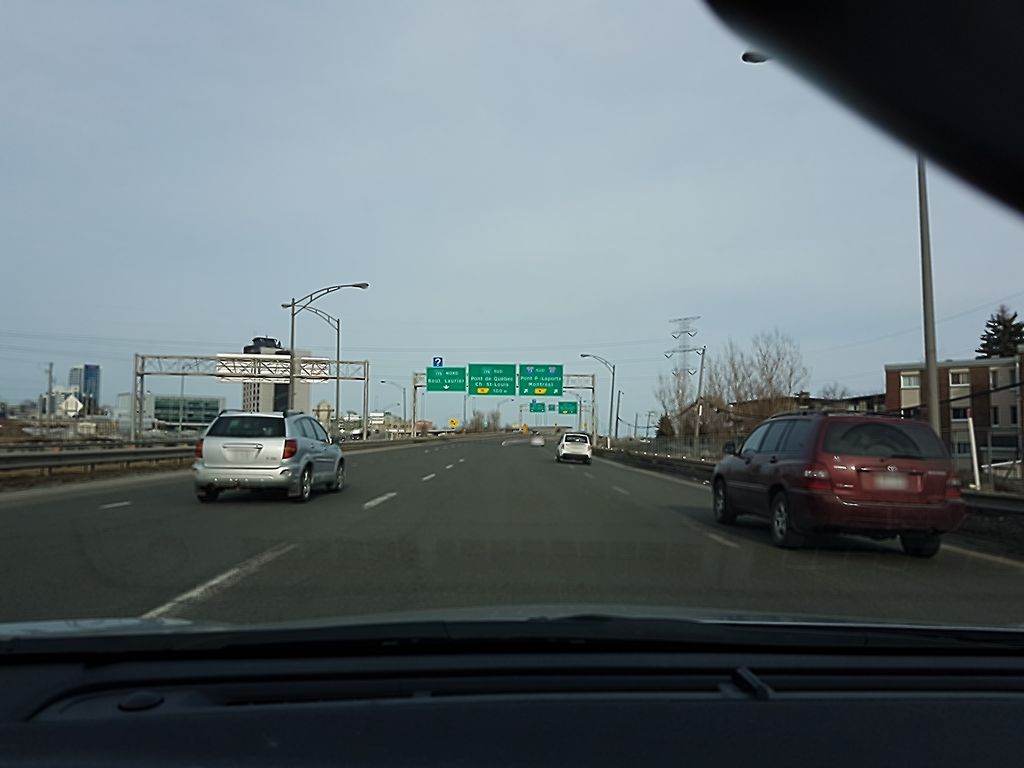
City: quebec_city